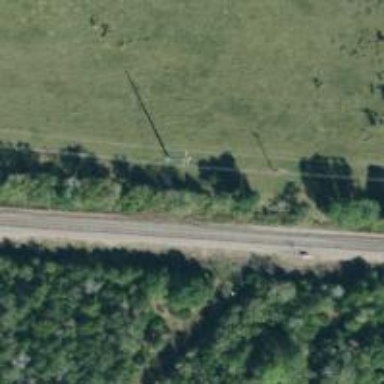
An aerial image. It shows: Power pole.